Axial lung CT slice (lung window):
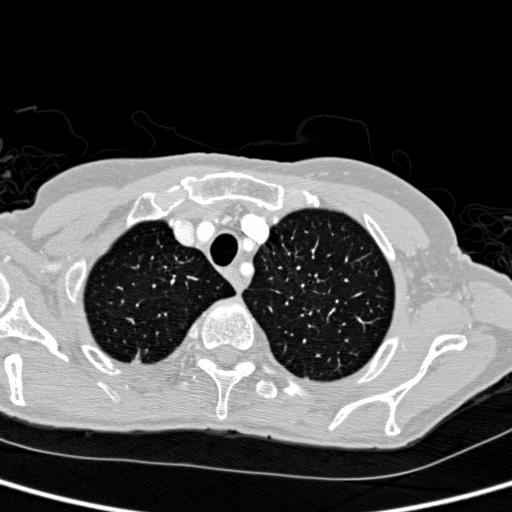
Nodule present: no